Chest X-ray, AP view. Patient: 40 years old, sex M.
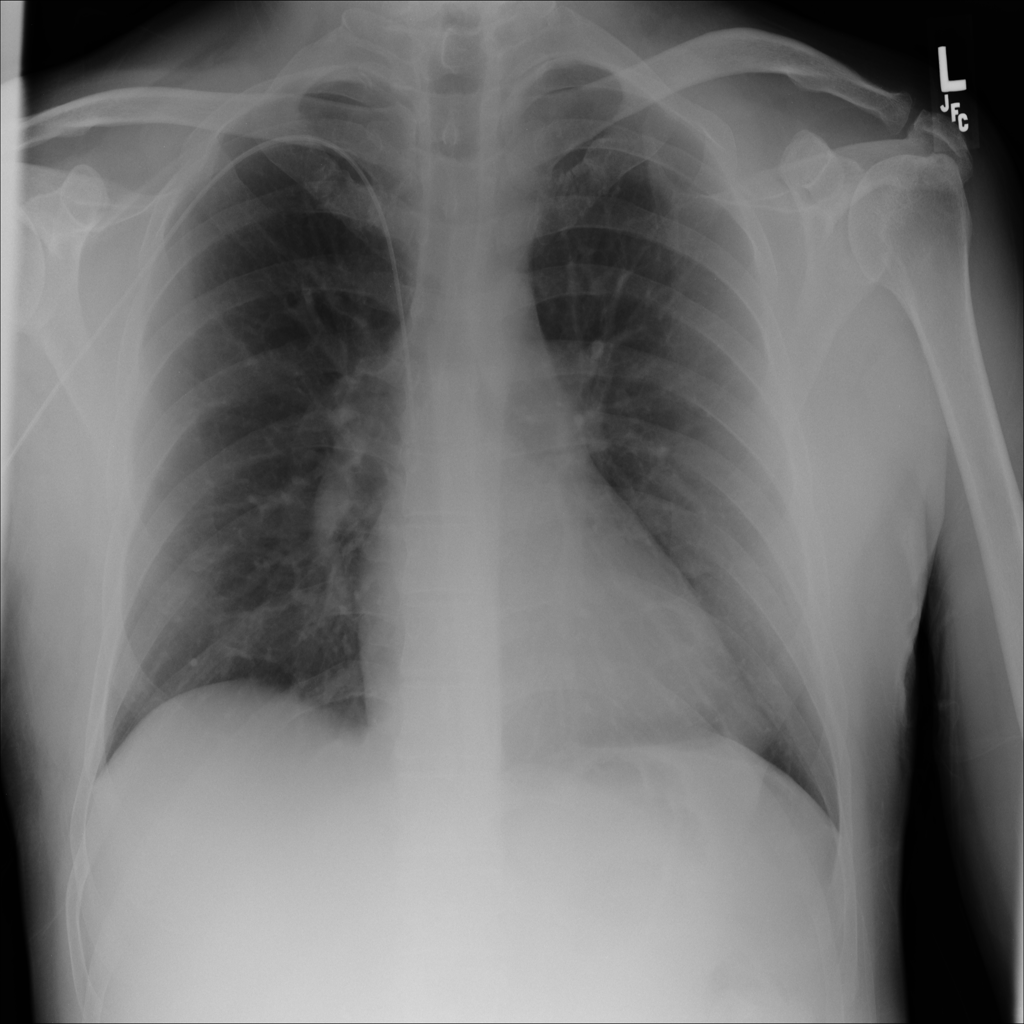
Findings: No Finding